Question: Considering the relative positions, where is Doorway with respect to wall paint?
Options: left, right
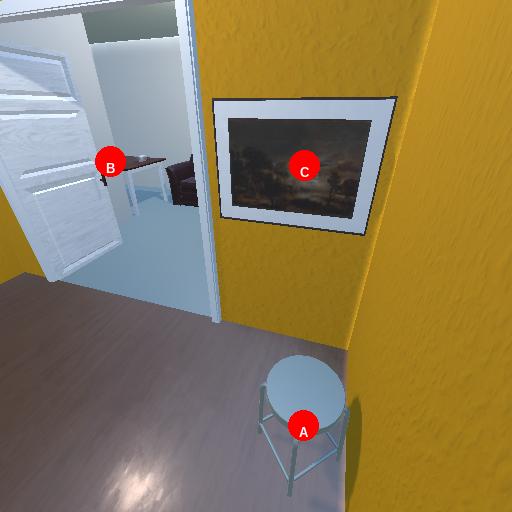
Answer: left